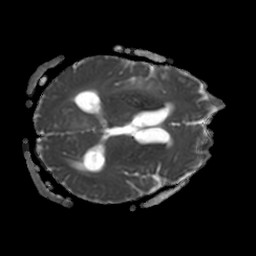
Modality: ADC
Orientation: axial
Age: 49
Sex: male
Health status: ill
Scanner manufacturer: philips
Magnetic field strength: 3 T
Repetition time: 3.8 s
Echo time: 0.09 s